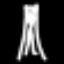
Label: The Eiffel Tower